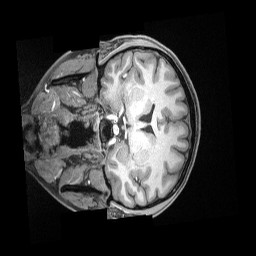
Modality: T1w
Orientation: coronal
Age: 23
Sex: female
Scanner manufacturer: siemens
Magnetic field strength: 3 T
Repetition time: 2.3 s
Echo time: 0.00186 s